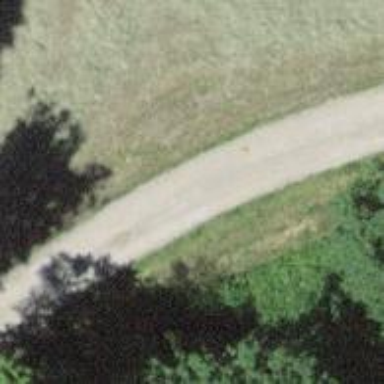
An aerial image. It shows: Unclassified road with compacted surface.